Question: I have a data frame containing three factors (Scenarios, Emission Target, and Climate Action Year) against which there are several numeric-valued metrics.
What I am looking for is to create a box plot for a given metric analyzed over the "Scenarios" factor and plotted as a function of "Climate Action Year" factor, faceted as a grid by the factor "Emission Target".
Here is what I tried:
'''
a1 <- ggplot(ResDF, aes(ResDF$CAY, ResDF$IncrCost)) + geom_boxplot() + coord_flip() + facet_grid(~ResDF$EmRedTgt, scale="free") + theme_minimal()
b1 <- ggplot(ResDF, aes(ResDF$CAY, ResDF$Etot)) + geom_boxplot() + coord_flip() + facet_grid(~ResDF$EmRedTgt, scale="free") + theme_minimal()
p <- grid.arrange(a1,b1)
'''
Instead of there being 36 box plots, one for each for each climate action year between 2015 and 2050 for each of the emission targets, I see 9 box plots each for each emission target (see attached figure). The data frame I am using can be found here (<URL>.

As a novice to R, I think I'm missing something obvious here. It also makes me wonder what dimension the box plot stat is analyzing. Any directions would be most helpful!
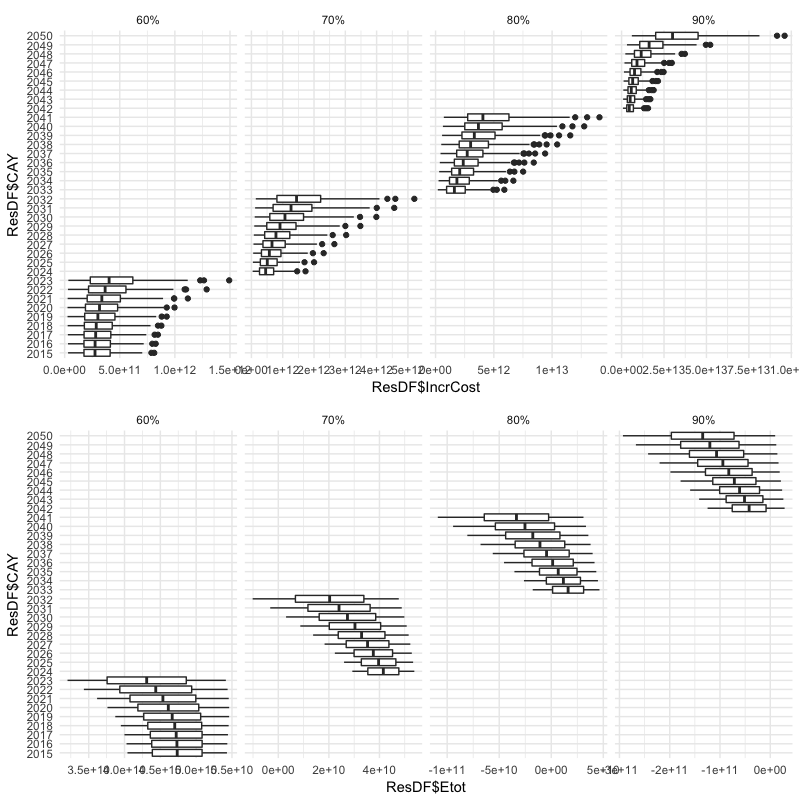
Answer: Using '$' is creating the problem. Assuming that 'CAY' is already a factor, if you just do this:
'''
ggplot(ResDF, aes(CAY, IncrCost)) +
geom_boxplot() +
coord_flip() +
facet_grid(~EmRedTgt, scale = "free") +
theme_minimal()
'''
the result is this:
<URL>